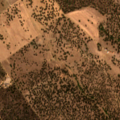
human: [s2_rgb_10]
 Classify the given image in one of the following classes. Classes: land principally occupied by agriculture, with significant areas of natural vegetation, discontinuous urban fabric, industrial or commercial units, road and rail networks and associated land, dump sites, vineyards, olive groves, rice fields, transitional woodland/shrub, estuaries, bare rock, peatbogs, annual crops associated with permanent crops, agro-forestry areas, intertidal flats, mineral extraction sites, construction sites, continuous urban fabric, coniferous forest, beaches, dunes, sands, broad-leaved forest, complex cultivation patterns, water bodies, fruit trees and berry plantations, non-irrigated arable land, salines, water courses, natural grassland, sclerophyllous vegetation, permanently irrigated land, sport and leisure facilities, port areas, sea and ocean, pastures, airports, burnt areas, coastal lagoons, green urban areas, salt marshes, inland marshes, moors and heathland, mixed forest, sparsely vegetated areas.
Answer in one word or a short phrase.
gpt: non-irrigated arable land, pastures, agro-forestry areas, transitional woodland/shrub